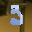
Label: 3